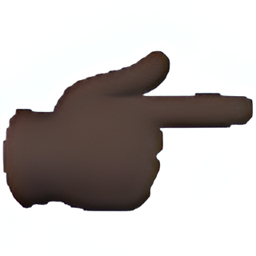
Name: white right pointing backhand index
Emoji: 👉🏿
Group: People & Body
Sub-group: hand-single-finger